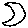
Label: moon